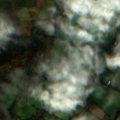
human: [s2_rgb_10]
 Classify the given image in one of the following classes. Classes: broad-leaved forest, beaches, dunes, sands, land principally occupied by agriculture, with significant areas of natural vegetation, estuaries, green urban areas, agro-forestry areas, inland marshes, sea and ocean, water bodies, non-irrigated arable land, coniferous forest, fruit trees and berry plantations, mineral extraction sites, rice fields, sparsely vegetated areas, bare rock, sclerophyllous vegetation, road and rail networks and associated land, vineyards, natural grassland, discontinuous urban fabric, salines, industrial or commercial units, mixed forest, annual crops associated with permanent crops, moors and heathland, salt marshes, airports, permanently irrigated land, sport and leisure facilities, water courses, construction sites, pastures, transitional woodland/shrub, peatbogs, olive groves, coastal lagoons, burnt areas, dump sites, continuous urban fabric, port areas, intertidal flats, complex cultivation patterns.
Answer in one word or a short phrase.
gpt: pastures, land principally occupied by agriculture, with significant areas of natural vegetation, broad-leaved forest, mixed forest